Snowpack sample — Loveland Pass, Silver Plume, Colorado, USA (1/12/25, 11:40 AM MST)
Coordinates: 39.66, -105.88
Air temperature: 7 °F
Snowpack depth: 140 cm
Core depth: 10 cm
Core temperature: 41 °F
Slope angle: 11°, slope face: 30°
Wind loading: high
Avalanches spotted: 2
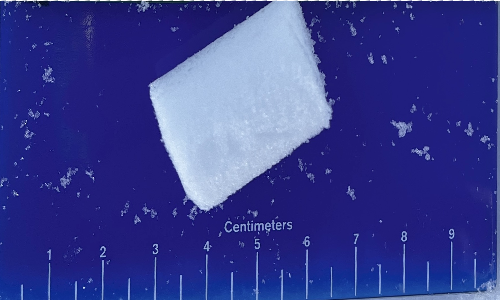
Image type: core
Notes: Pilot using slightly modified coring method that took too large segment for snow profile picturing, advised not to use in higher level models. Two avalanche on south face nearby, partially cloudy with light snow in the last 24 hours. Lots of wind loading on eastern features.